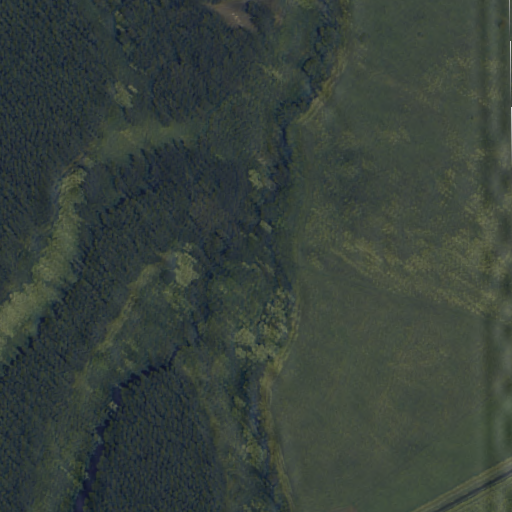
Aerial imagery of valley in Hawaii named Opihilala Gulch containing only unknown